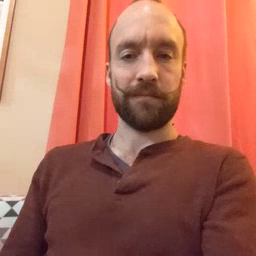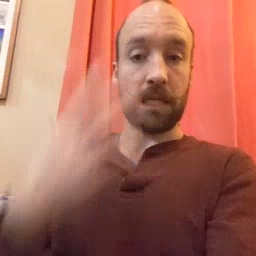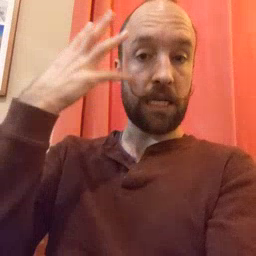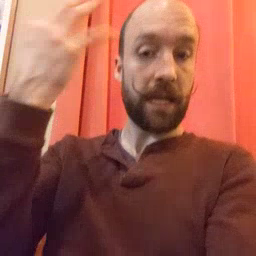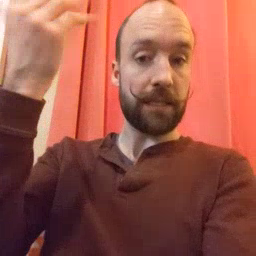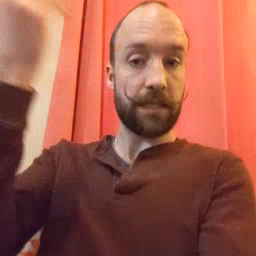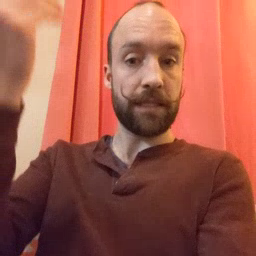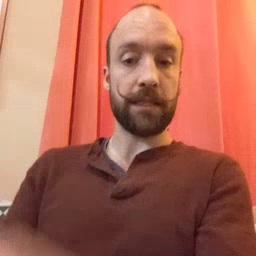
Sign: outside